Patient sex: M
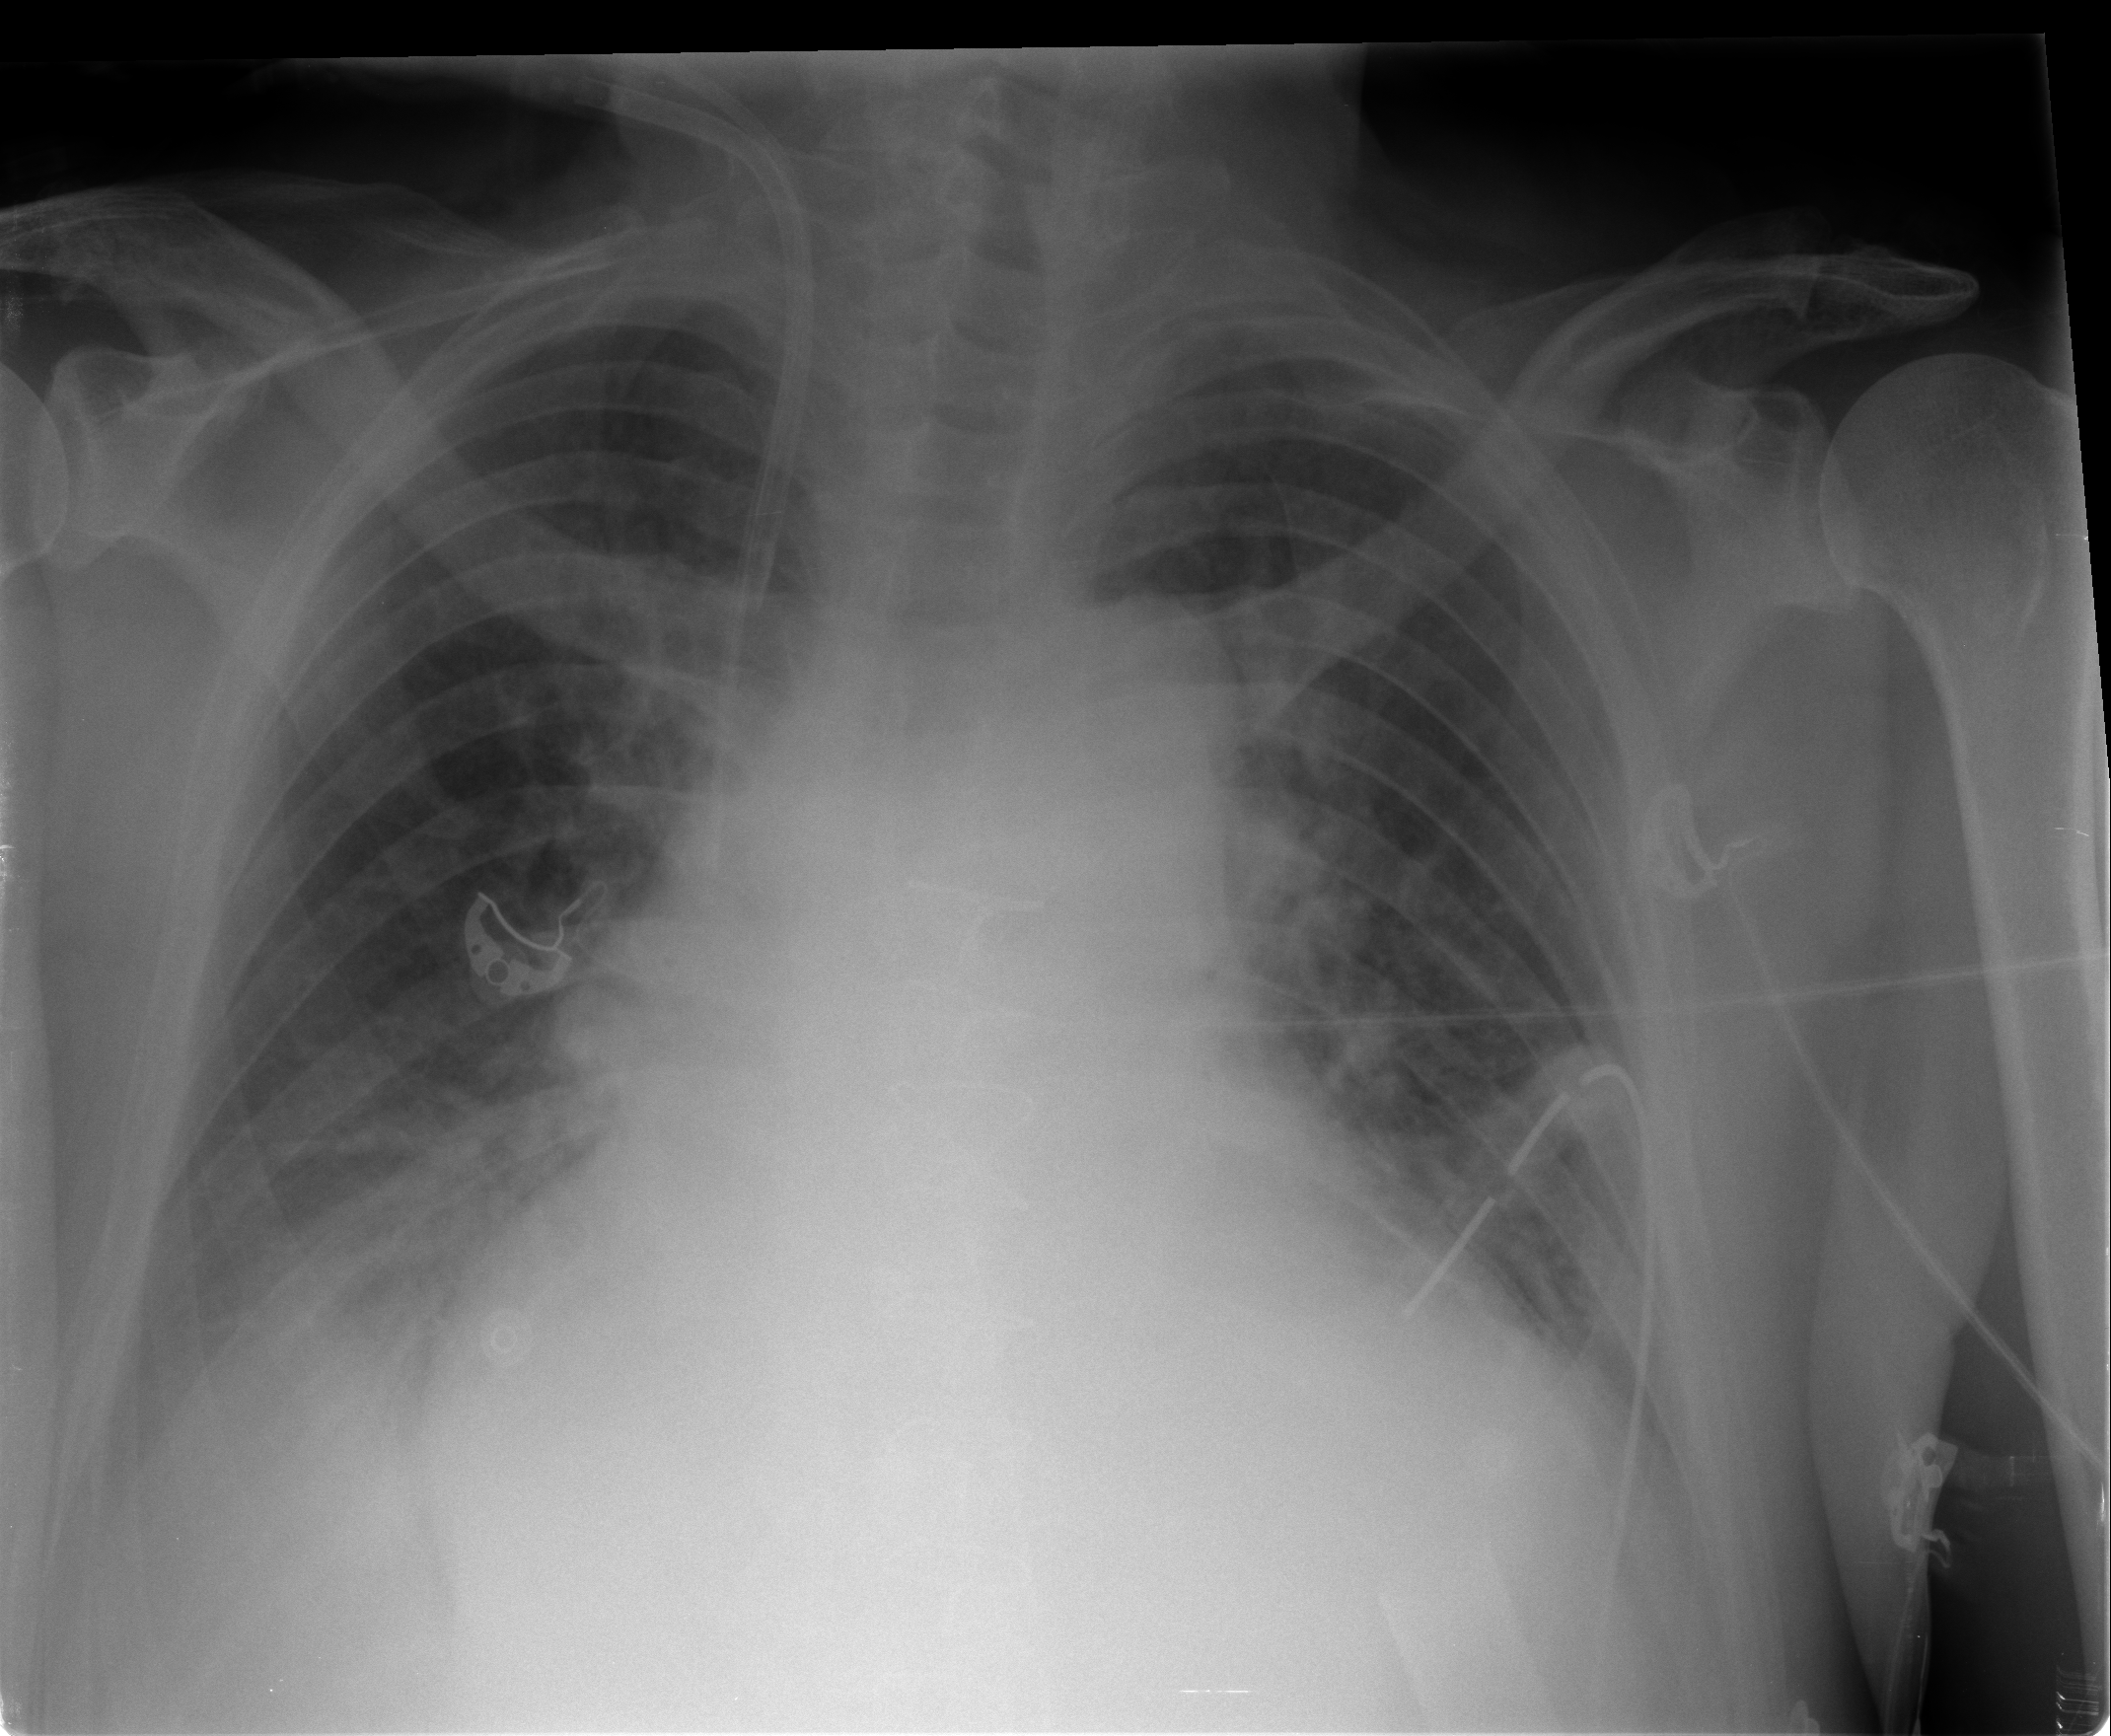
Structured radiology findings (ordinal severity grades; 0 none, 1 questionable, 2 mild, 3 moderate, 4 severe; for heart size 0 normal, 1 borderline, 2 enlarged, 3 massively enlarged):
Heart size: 3
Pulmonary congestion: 2
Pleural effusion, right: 2
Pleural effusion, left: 1
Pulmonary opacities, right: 1
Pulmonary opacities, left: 1
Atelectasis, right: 2
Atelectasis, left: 2